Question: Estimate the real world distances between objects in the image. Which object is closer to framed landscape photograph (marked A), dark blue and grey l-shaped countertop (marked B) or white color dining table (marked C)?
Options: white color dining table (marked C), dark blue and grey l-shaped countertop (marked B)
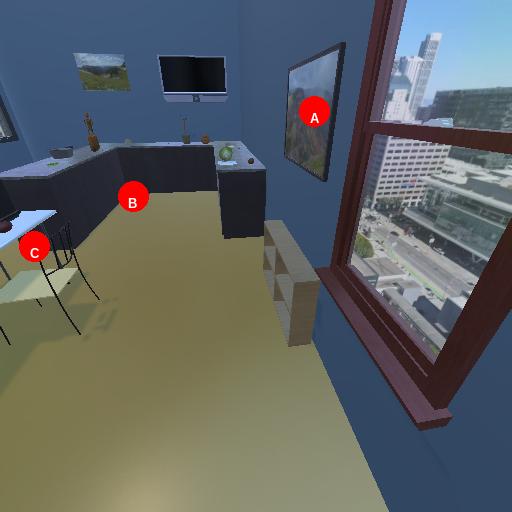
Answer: white color dining table (marked C)